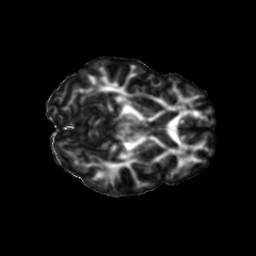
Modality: FA
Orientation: axial
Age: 16
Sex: female
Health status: ill
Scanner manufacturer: ge
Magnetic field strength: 3 T
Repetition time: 7.5 s
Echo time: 0.079 s